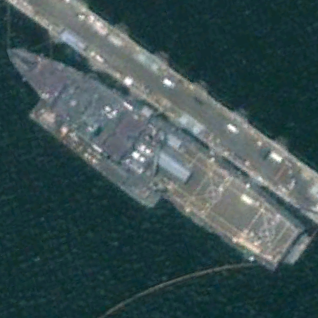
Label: combat